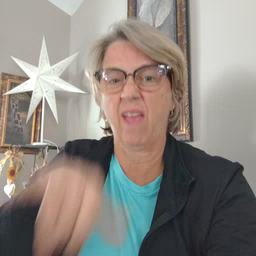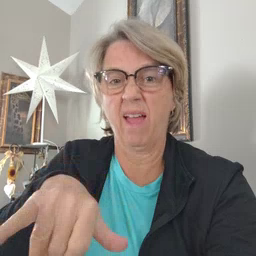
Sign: that